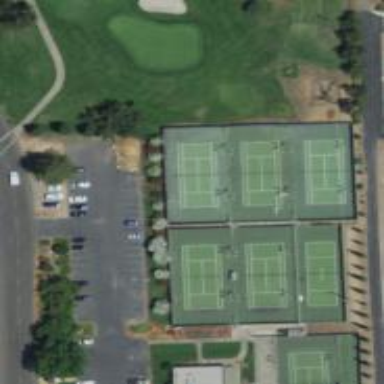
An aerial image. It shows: Tennis court in leisure pitch.